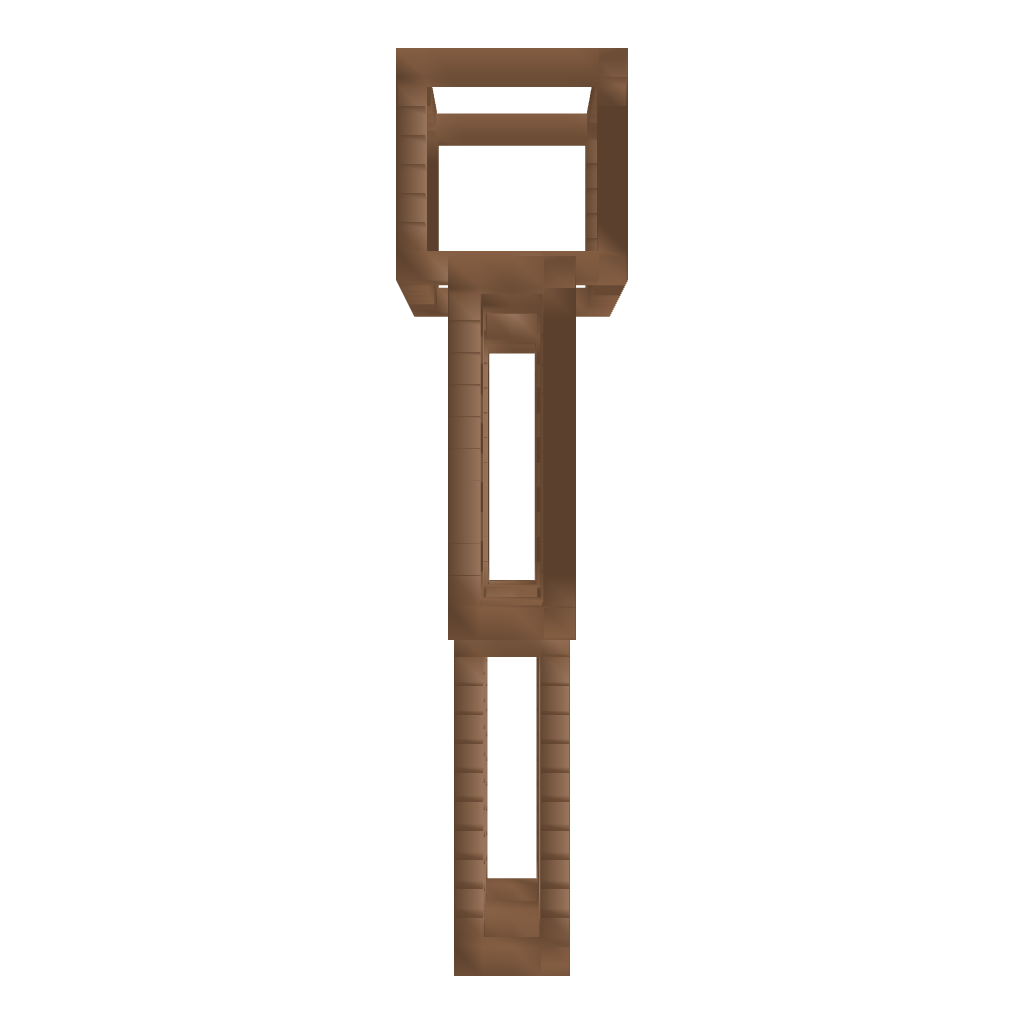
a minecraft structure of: Skin Pattern